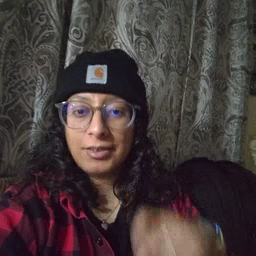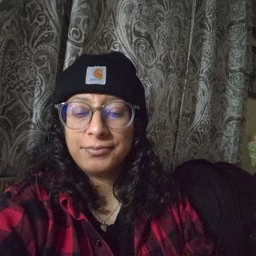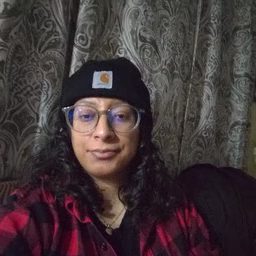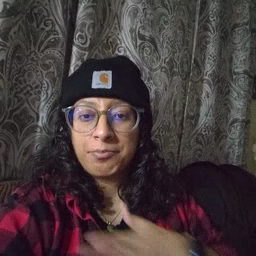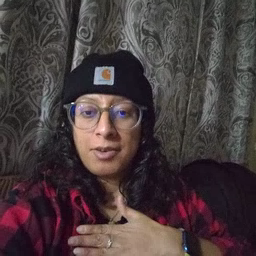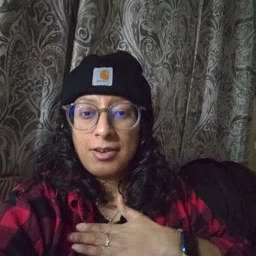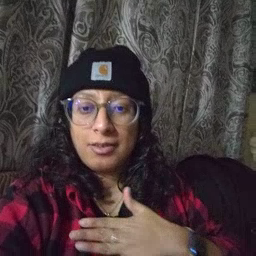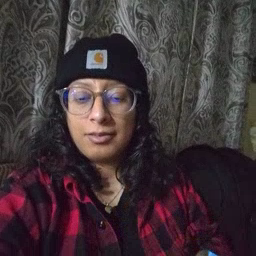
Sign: minemy